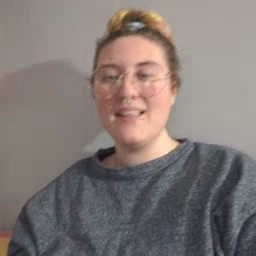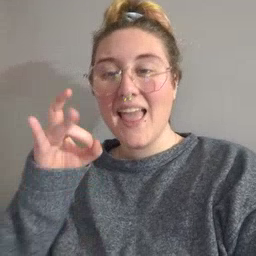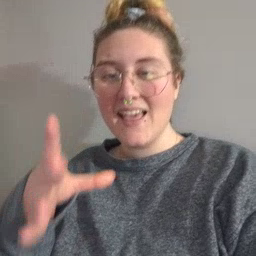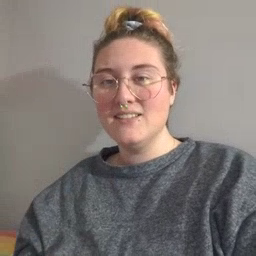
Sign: hate